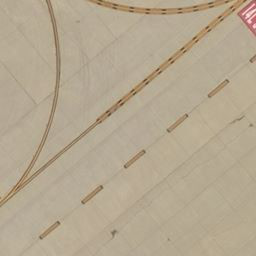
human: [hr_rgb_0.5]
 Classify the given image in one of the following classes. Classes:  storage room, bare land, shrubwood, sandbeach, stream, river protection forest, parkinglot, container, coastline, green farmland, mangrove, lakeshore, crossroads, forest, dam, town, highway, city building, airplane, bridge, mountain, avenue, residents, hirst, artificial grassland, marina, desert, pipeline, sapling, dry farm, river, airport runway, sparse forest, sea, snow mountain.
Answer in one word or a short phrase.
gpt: airport runway